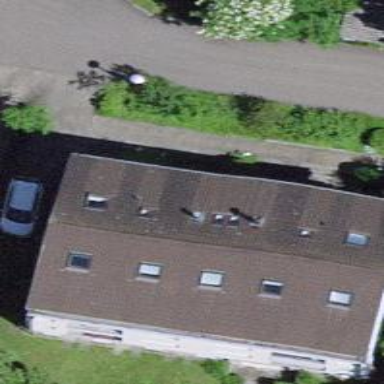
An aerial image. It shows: Garage.